Question: I have a YAML file of products:
'''
# Product - Granola Bar
- title : "Granola Bar"
excerpt : "Comes in several amazing varieties including nut, and delicious fruit."
description : "Comes in several amazing varieties including nut, and delicious fruit."
image : "granola-bar.jpg"
cost : "3.50"
discount : "2.50"
stock : "100"
ingredients :
- value : key
# Product - Granola Bar
- title : "Hazelnut Spread"
excerpt : "Chocolate"
description : "Chocolate"
image : "hazelnut-spread.jpg"
cost : "2.50"
discount : "1.50"
stock : "100"
ingredients :
- value : key
'''
When I iterate through these the content is being appended to the previous one's content variable:
'''
"Comes in several amazing varieties including nut, and delicious fruit. 3.50"
"Comes in several amazing varieties including nut, and delicious fruit. 3.50 Chocolate 2.50"
'''
But it should be:
'''
"Comes in several amazing varieties including nut, and delicious fruit. 3.50"
'''
then
'''
"Chocolate 2.50"
'''
I'm using:
'''
-# Create new array for the thumbnails
- thumbnails = []
-# Loop through the array
- data.products.each do | product |
-# Content
- content_for :content do
-# Excerpt
= product.excerpt
-# Cost
= product.cost
- content = yield_content :content
- thumbnails << { :"data-src" => "holder.js/300x200/auto",
:caption => content,
:title => product.title }
'''
I'm not sure what to search for, mutable variables in a loop? I tried putting 'content = nil' before the loop and inside also to unset it at each pass.
I want to save the 'content_for' to push into a partial.
This is an image of what is happening. It should obviously not be doubled up in the second thumbnail:

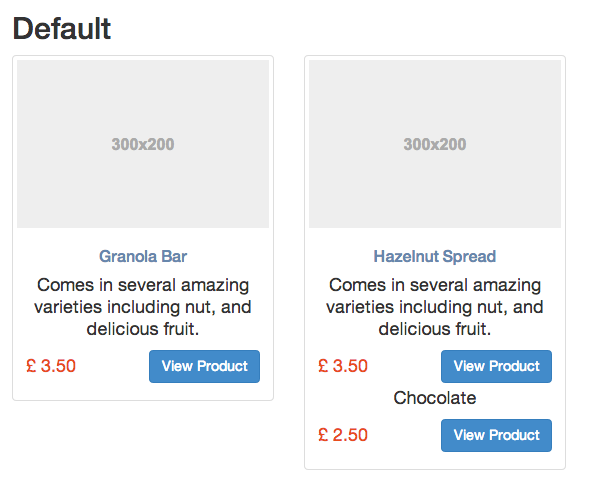
Answer: 'content_for' is used to capture content that is used in a different place.
If you have 'yield_content :title' in your application layout and you set it in the currently rendered partial:
'''
# index.haml
- content_for :title, "I'm on the index page"
'''
Your example should NOT use 'content_for' at all. It should just render the strings into the output:
'''
- data.products.each do |product|
= product.excerpt
= product.cost
'''
If you want to use that output in a 'img_tag' helper or something like that, than use a helper method to generate the content or put it into its own partial if the logic is more complex.
You can also assign new variables in the view code and use them later on:
'''
- caption = "#{product.excerpt} #{product.cost}"
'''
I don't see a need for anything like that in your example at all. Maybe that's because you actually never use "thumbnails" anywhere.